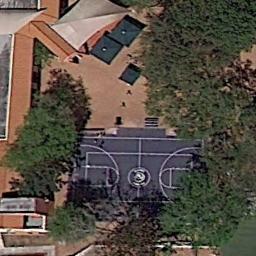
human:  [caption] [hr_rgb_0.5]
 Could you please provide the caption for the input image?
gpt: There is a basketball court surrounded by many trees and buildings .

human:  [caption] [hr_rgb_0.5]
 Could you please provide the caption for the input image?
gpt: A basketball court surrounded by some trees and some buildings beside .

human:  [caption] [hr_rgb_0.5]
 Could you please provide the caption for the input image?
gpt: The basketball next to the buildings are covered by several trees .

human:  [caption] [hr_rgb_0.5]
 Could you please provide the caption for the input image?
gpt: The basketball court is surrounded by trees .

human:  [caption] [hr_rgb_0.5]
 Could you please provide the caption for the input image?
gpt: Many buildings are next to the basketball courts .